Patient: sex M, age 66
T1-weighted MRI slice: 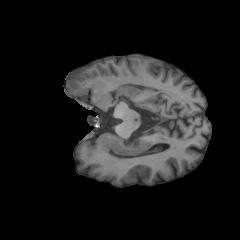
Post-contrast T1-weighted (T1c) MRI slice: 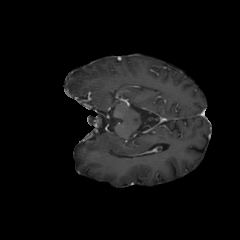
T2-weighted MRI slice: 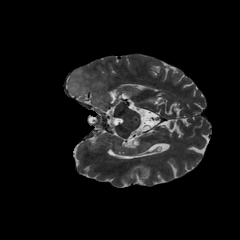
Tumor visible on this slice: yes
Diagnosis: Astrocytoma, IDH-wildtype
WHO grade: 2